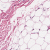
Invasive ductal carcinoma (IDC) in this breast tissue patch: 0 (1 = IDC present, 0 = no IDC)